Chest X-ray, PA view. Patient: 74 years old, sex M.
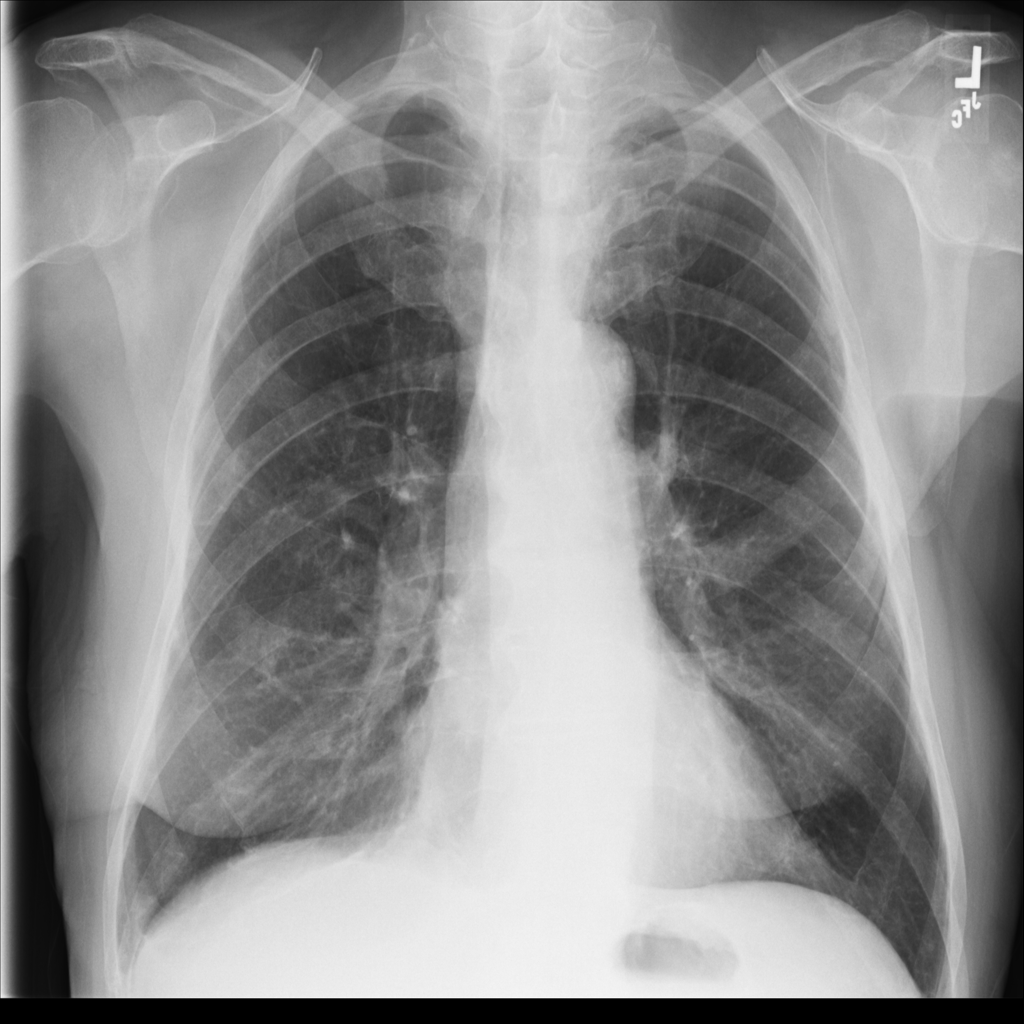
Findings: No Finding